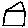
Label: house